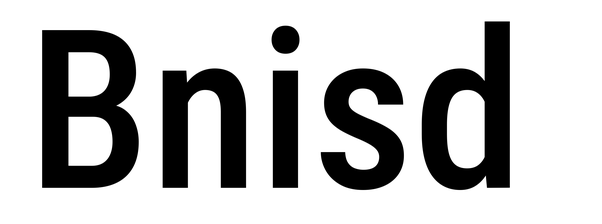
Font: Roboto_Condensed_Medium